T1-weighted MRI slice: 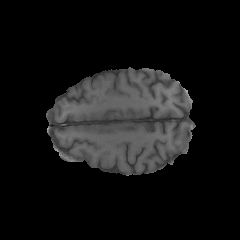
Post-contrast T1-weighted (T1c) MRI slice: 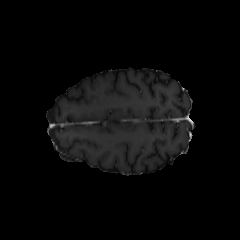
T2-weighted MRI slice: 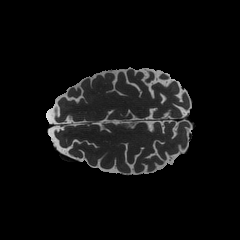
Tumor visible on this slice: no